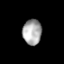
Tissue: lung
Cell type: Endothelial cells
Senescence score: 0.6582
Nuclear area (px): 469
Mean DAPI intensity: 169.797